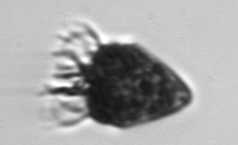
Label: Strombidium_morphotype2